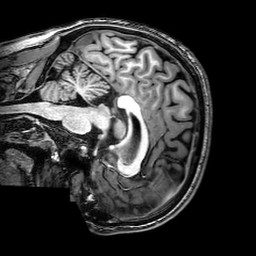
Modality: T1w
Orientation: sagittal
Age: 22
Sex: male
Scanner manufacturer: philips
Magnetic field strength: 3 T
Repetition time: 0.008157 s
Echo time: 0.00374 s